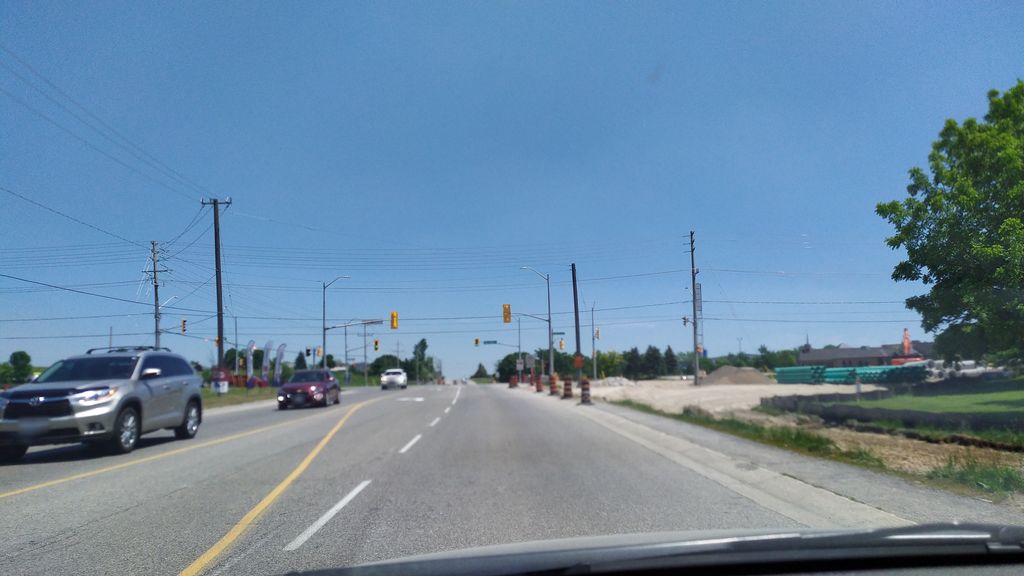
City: kitchener-waterloo